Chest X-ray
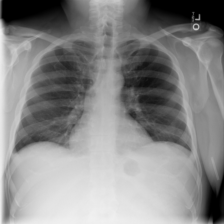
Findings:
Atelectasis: negative
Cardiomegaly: negative
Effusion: positive
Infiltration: negative
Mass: negative
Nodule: negative
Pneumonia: negative
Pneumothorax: negative
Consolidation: negative
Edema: negative
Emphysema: negative
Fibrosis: negative
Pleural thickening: negative
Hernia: negative